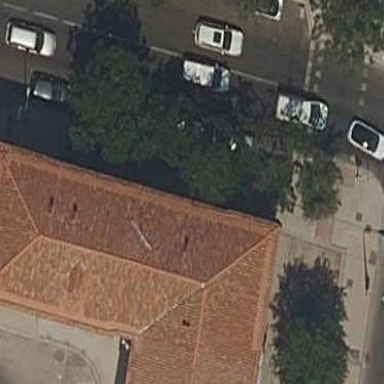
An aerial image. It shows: Gabled apartments building with roof tiles.